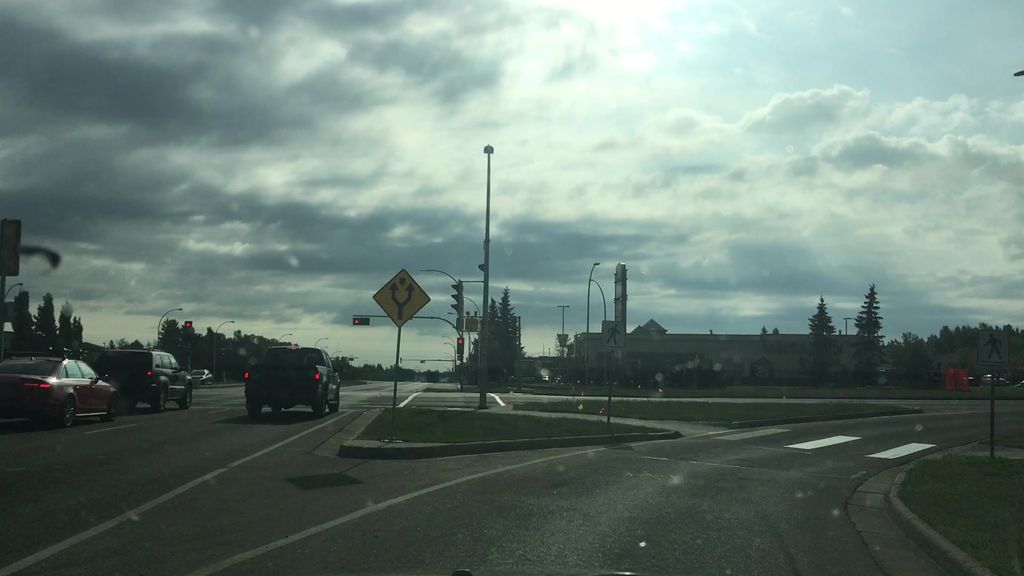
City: edmonton